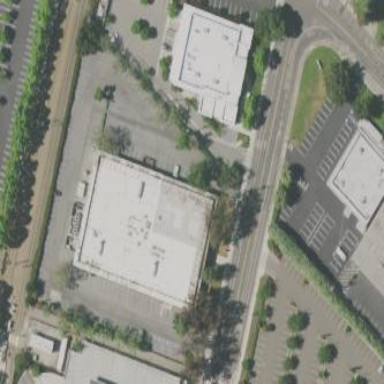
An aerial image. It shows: Building.